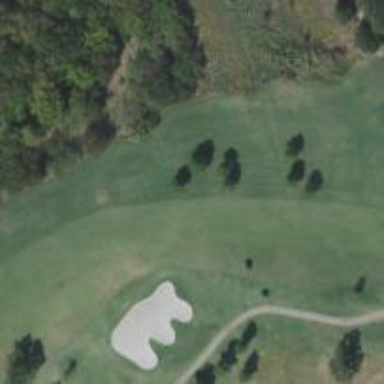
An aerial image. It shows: Golf hole.